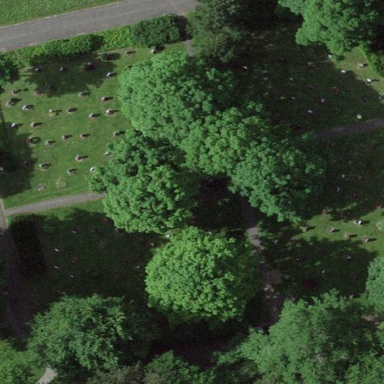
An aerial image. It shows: Sector in the cemetery.